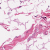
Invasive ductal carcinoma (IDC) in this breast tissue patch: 0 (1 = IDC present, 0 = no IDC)